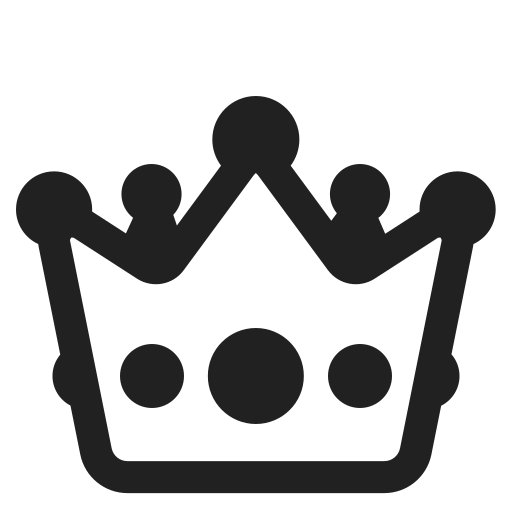
crown high contrast